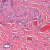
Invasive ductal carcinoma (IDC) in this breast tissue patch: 1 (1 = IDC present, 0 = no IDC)